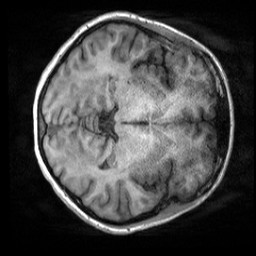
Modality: T1w
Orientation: axial
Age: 36
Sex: female
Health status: healthy
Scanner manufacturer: siemens
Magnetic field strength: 3 T
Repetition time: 2 s
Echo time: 0.00232 s